Field crop: tomato
Growth stage: 2
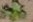
Species: solanum